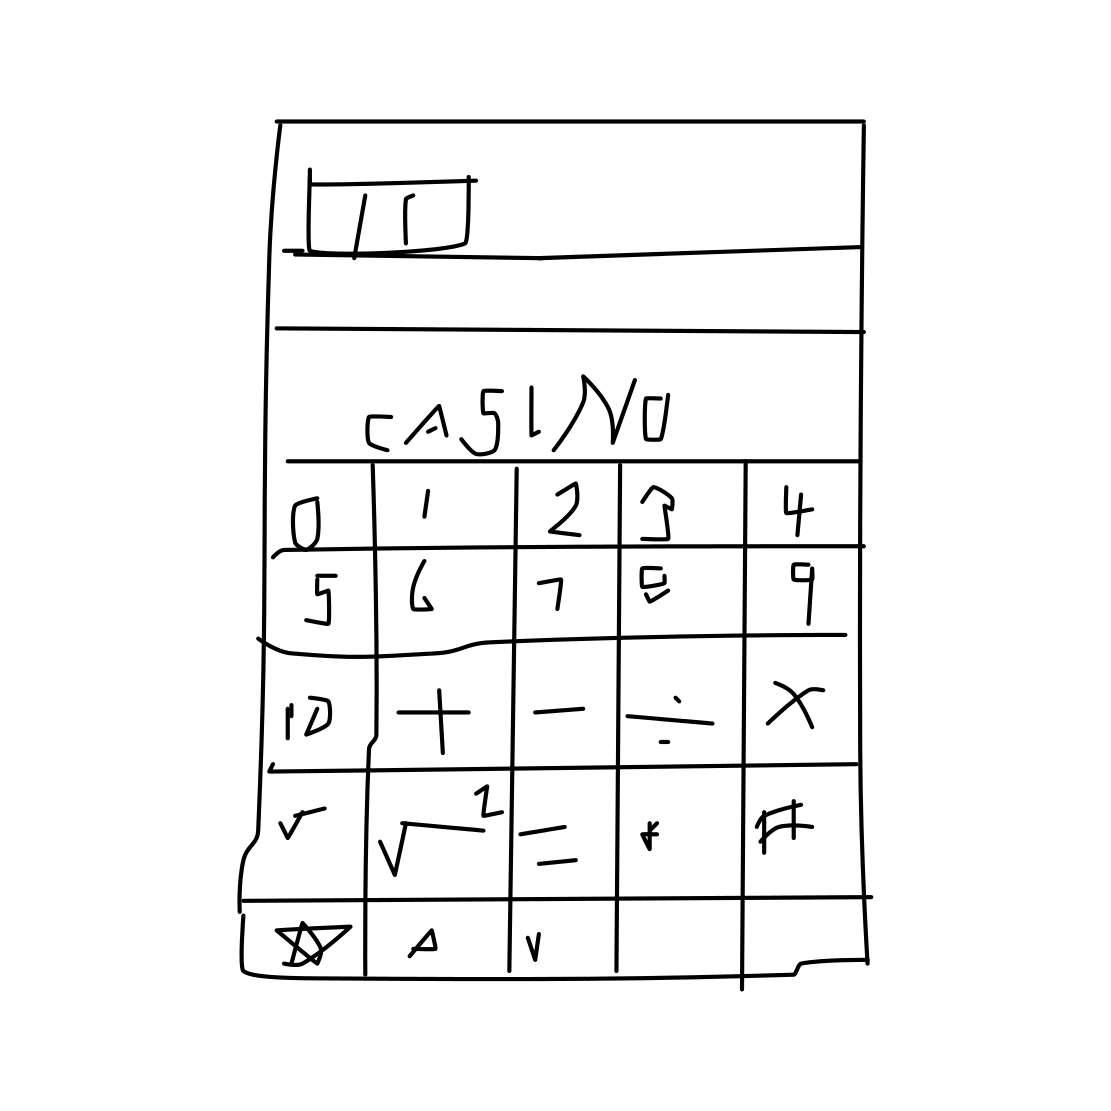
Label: calculator